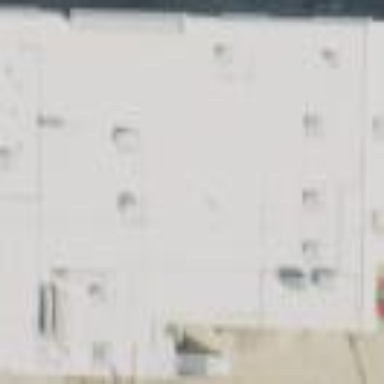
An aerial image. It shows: Part of building that serves as supermarket.